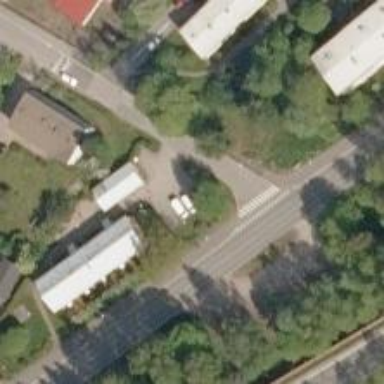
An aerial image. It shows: Road with "give way" sign.